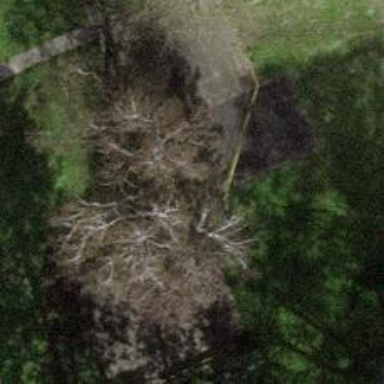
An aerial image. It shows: Bench for seating.